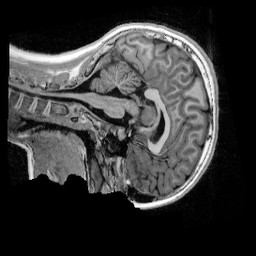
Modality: UNIT1_denoised
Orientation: sagittal
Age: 11
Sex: female
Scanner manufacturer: siemens
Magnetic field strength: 3 T
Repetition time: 4 s
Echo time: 0.00303 s